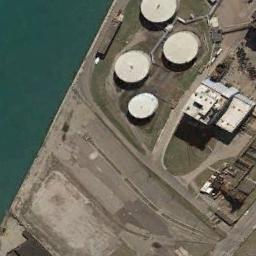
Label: storage_tank